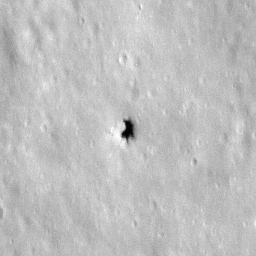
Pit: Stevinus 9a
Host crater: Stevinus
Host type: impact_melt
Lunar coordinates: latitude -32.94, longitude 54.745